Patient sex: F
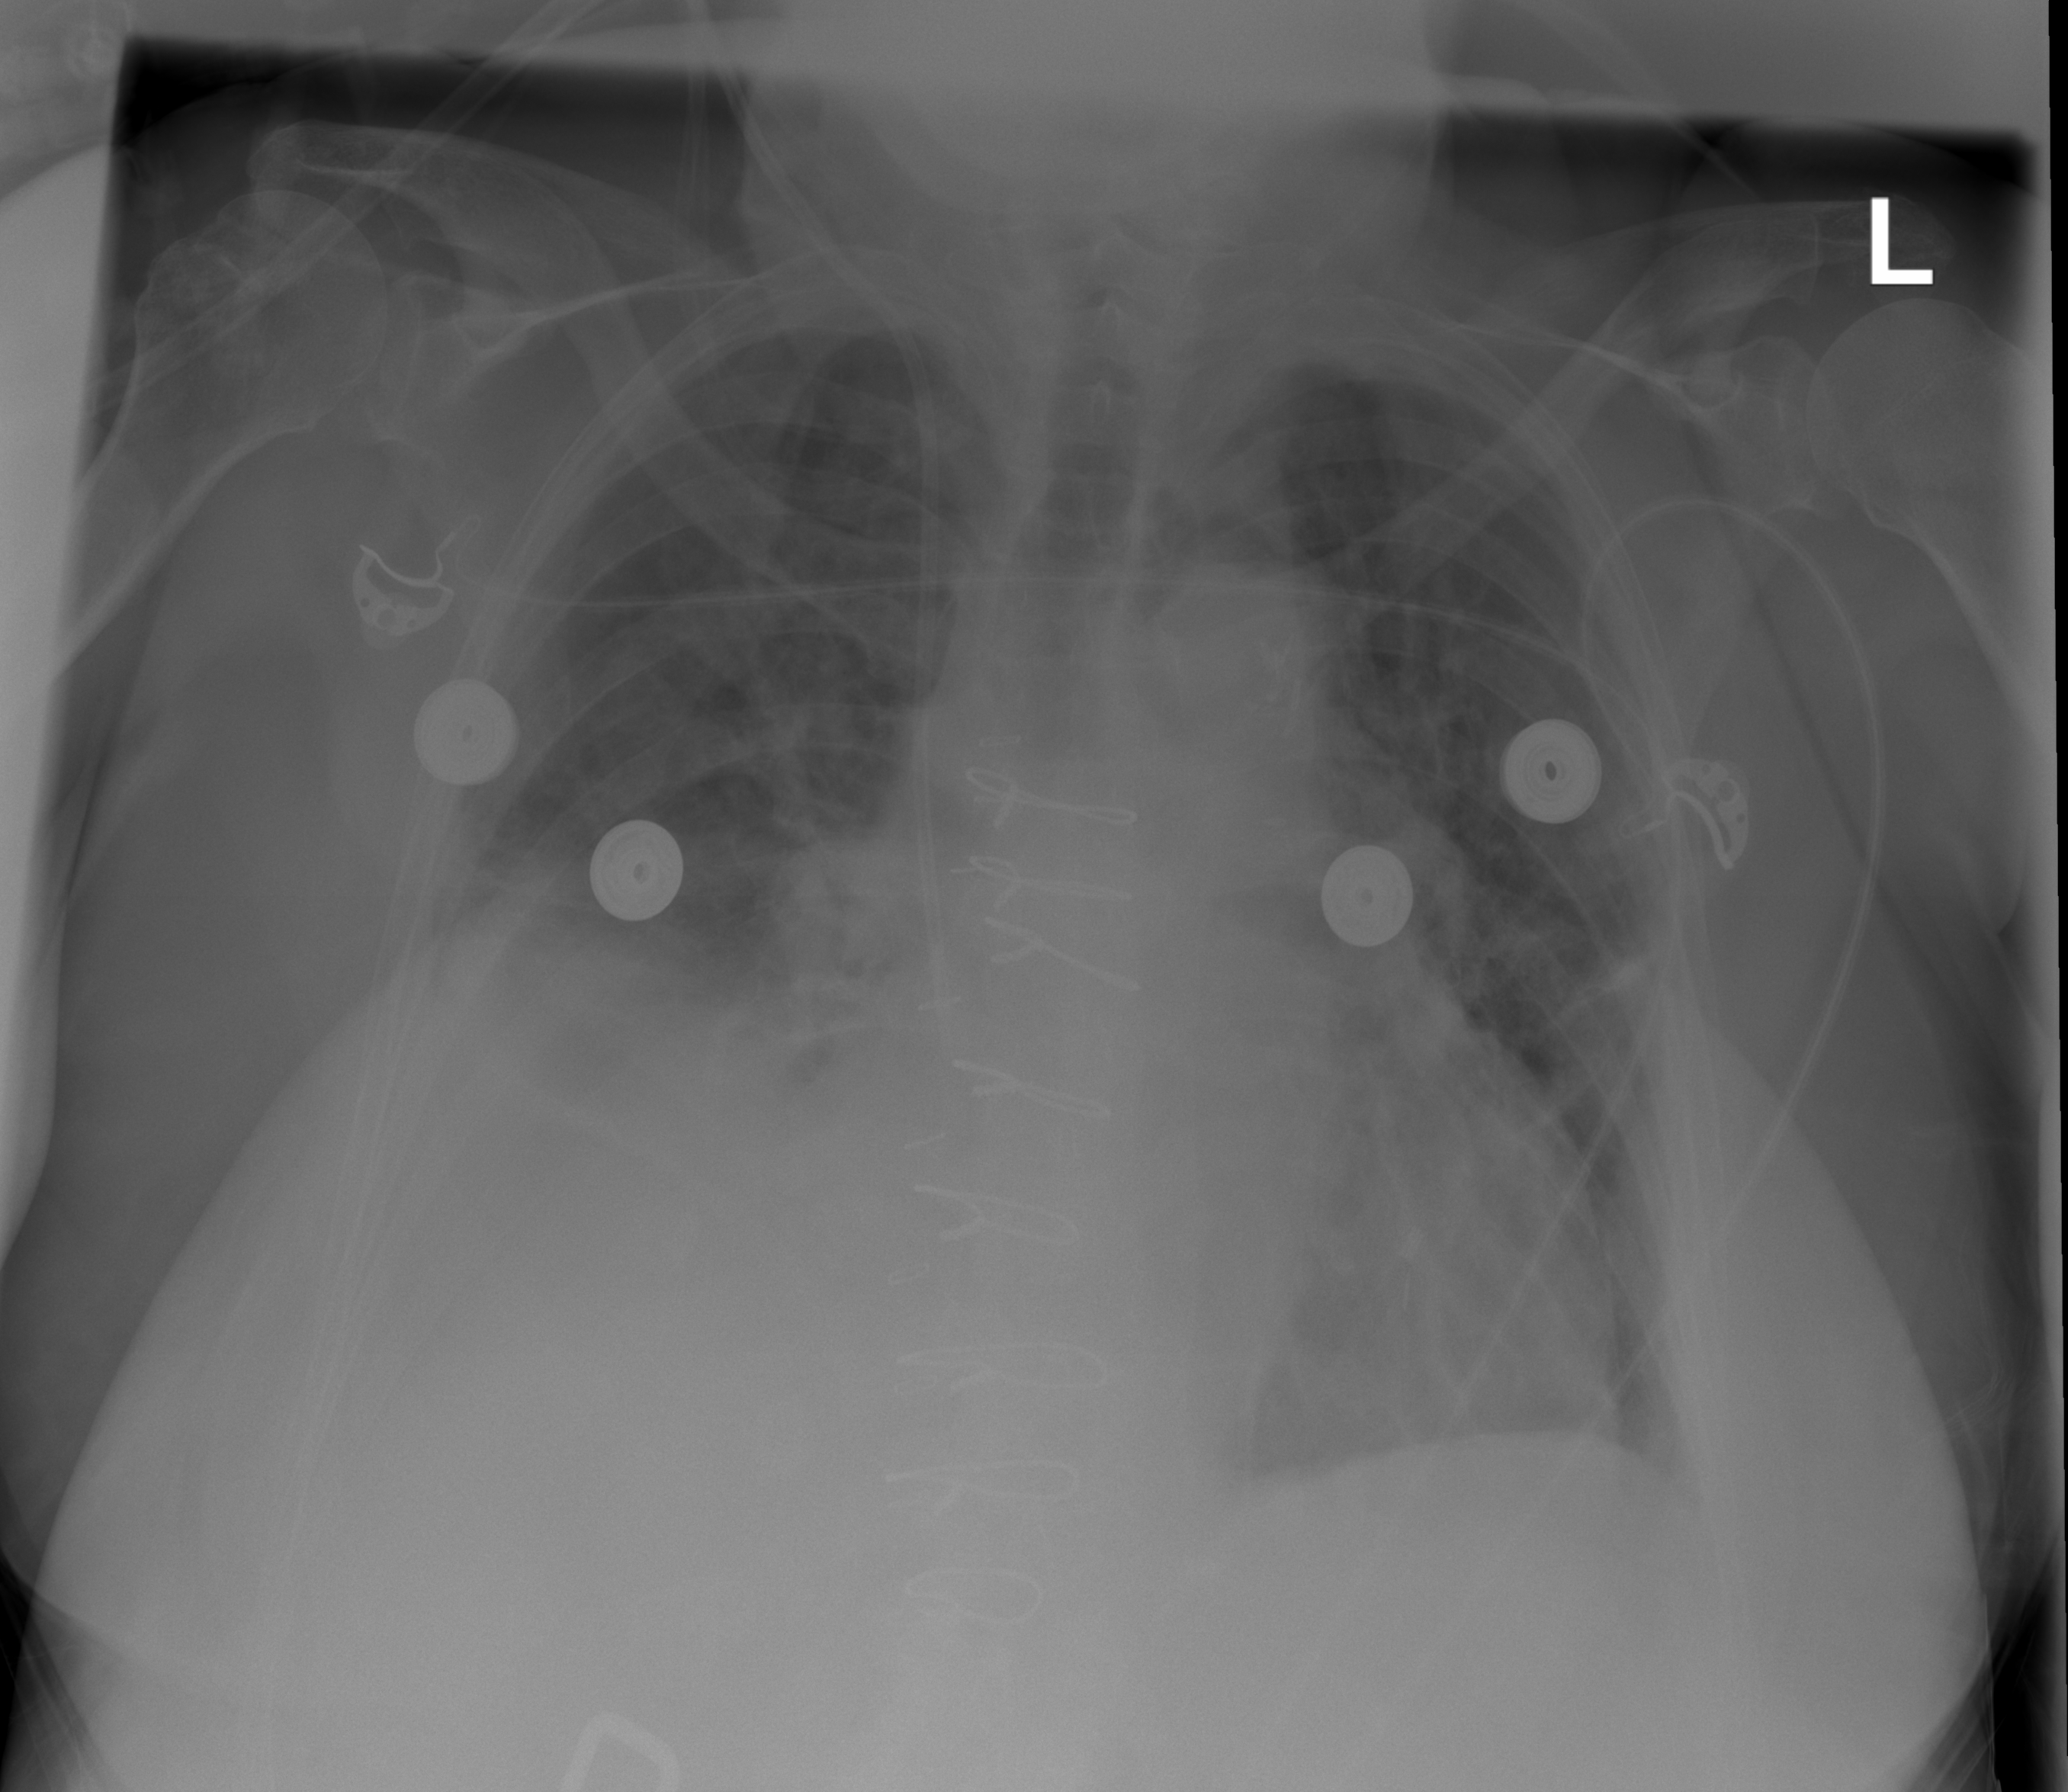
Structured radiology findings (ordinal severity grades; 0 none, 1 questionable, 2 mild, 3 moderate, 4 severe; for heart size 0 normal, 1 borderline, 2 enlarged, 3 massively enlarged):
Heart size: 2
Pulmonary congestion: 3
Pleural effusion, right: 1
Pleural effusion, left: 0
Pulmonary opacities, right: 2
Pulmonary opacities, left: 2
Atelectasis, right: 2
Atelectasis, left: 0